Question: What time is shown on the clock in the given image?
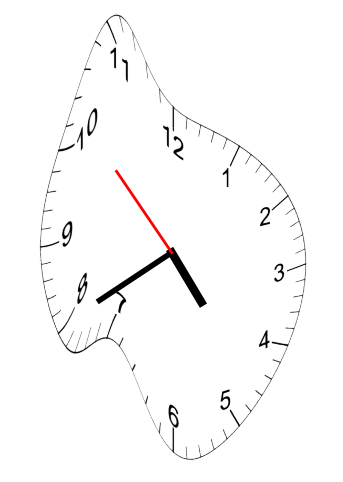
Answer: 04:39:52